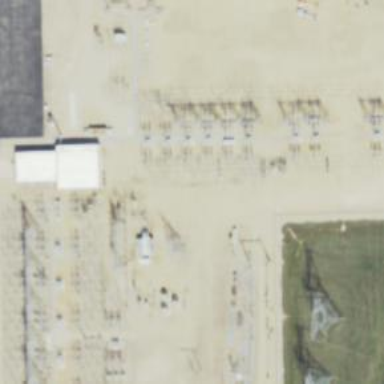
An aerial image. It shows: Switch for power supply.